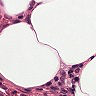
Metastatic tissue present: no